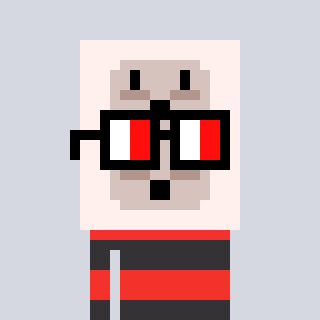
a pixel art character with square glasses with black frames and red eyes, a outlet-shaped head and a grayscale-colored body on a cool background